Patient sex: F
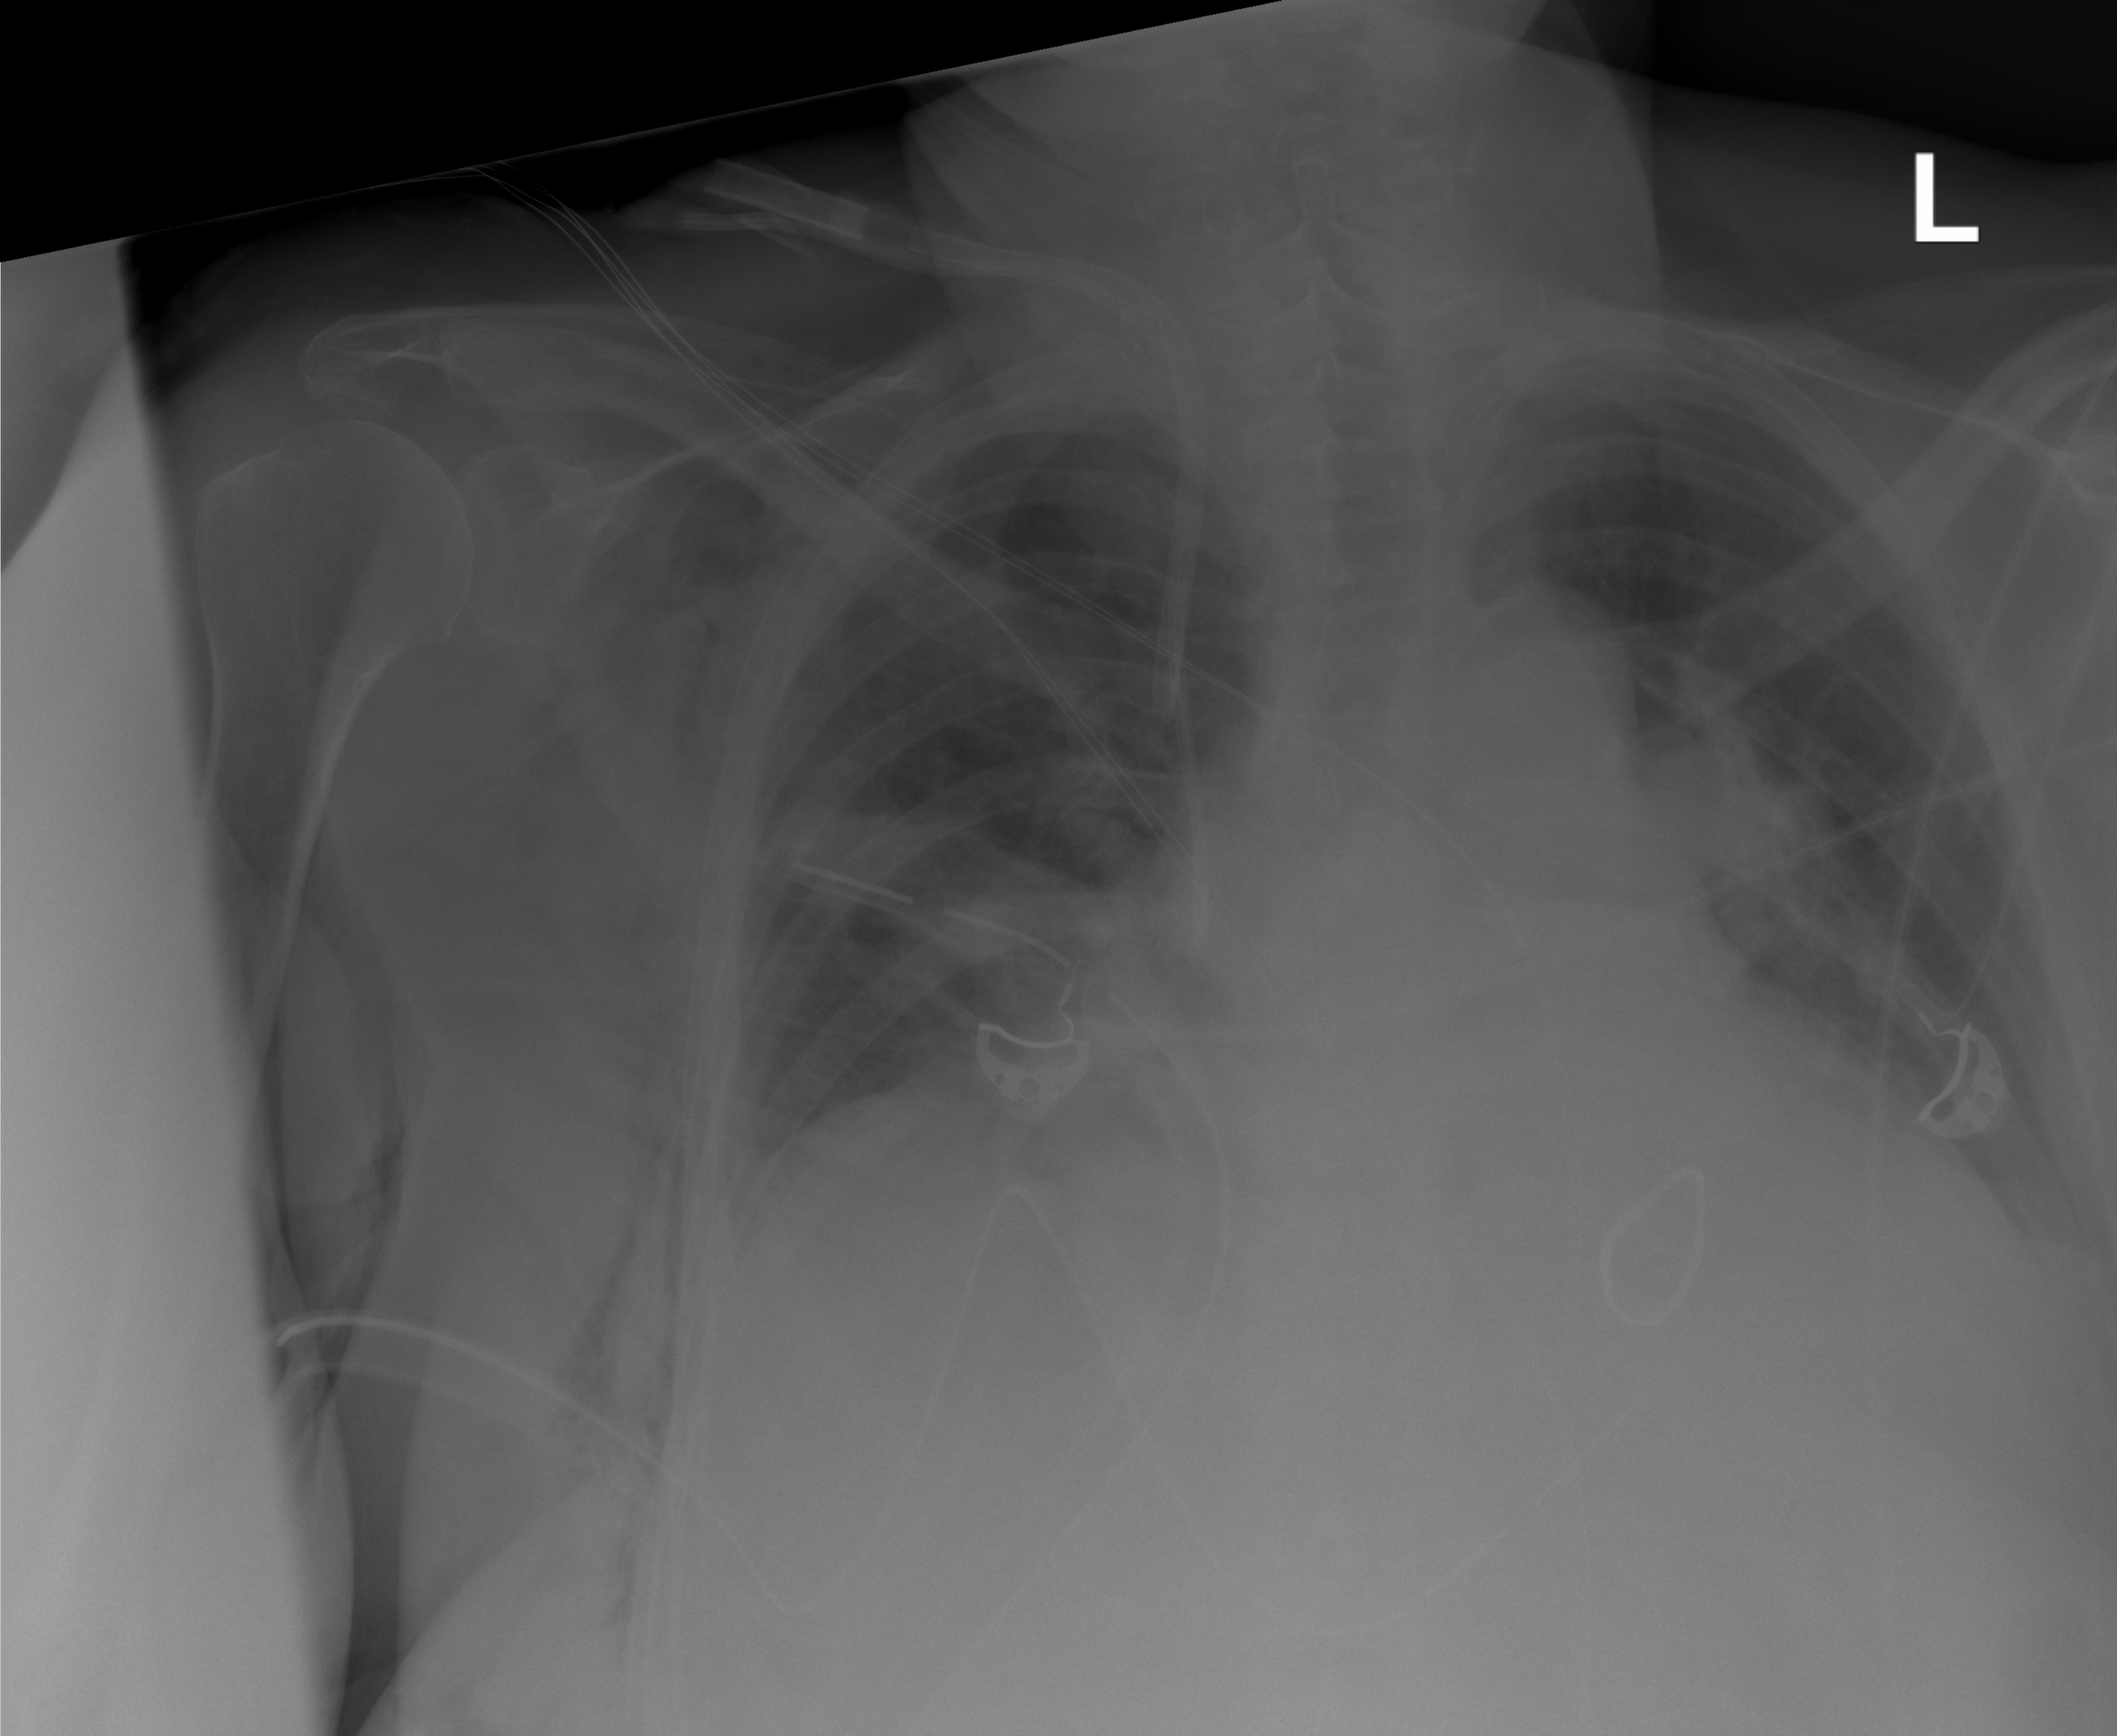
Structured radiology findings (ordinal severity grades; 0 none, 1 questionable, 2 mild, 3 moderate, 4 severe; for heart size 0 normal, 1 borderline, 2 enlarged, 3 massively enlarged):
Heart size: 2
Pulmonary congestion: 2
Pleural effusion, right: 1
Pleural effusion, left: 1
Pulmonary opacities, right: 2
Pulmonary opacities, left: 2
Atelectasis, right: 2
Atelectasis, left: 2